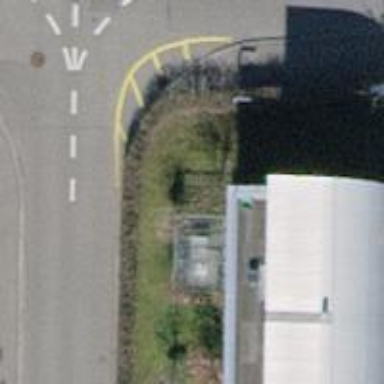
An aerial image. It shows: Hedge barrier.